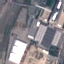
Land use / land cover: Industrial